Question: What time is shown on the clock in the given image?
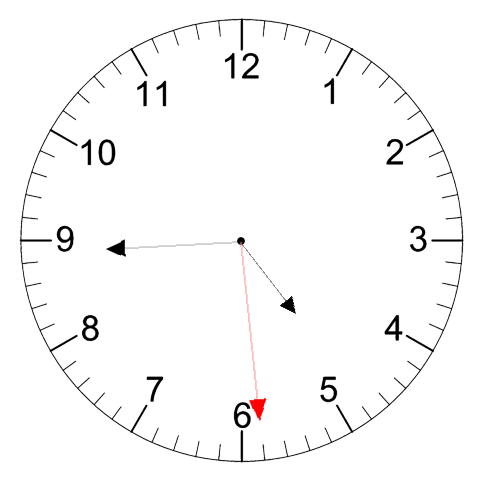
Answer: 04:44:29